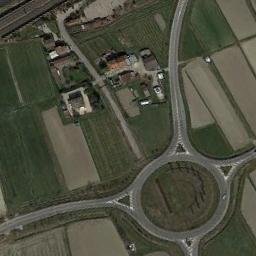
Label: roundabout